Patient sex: M
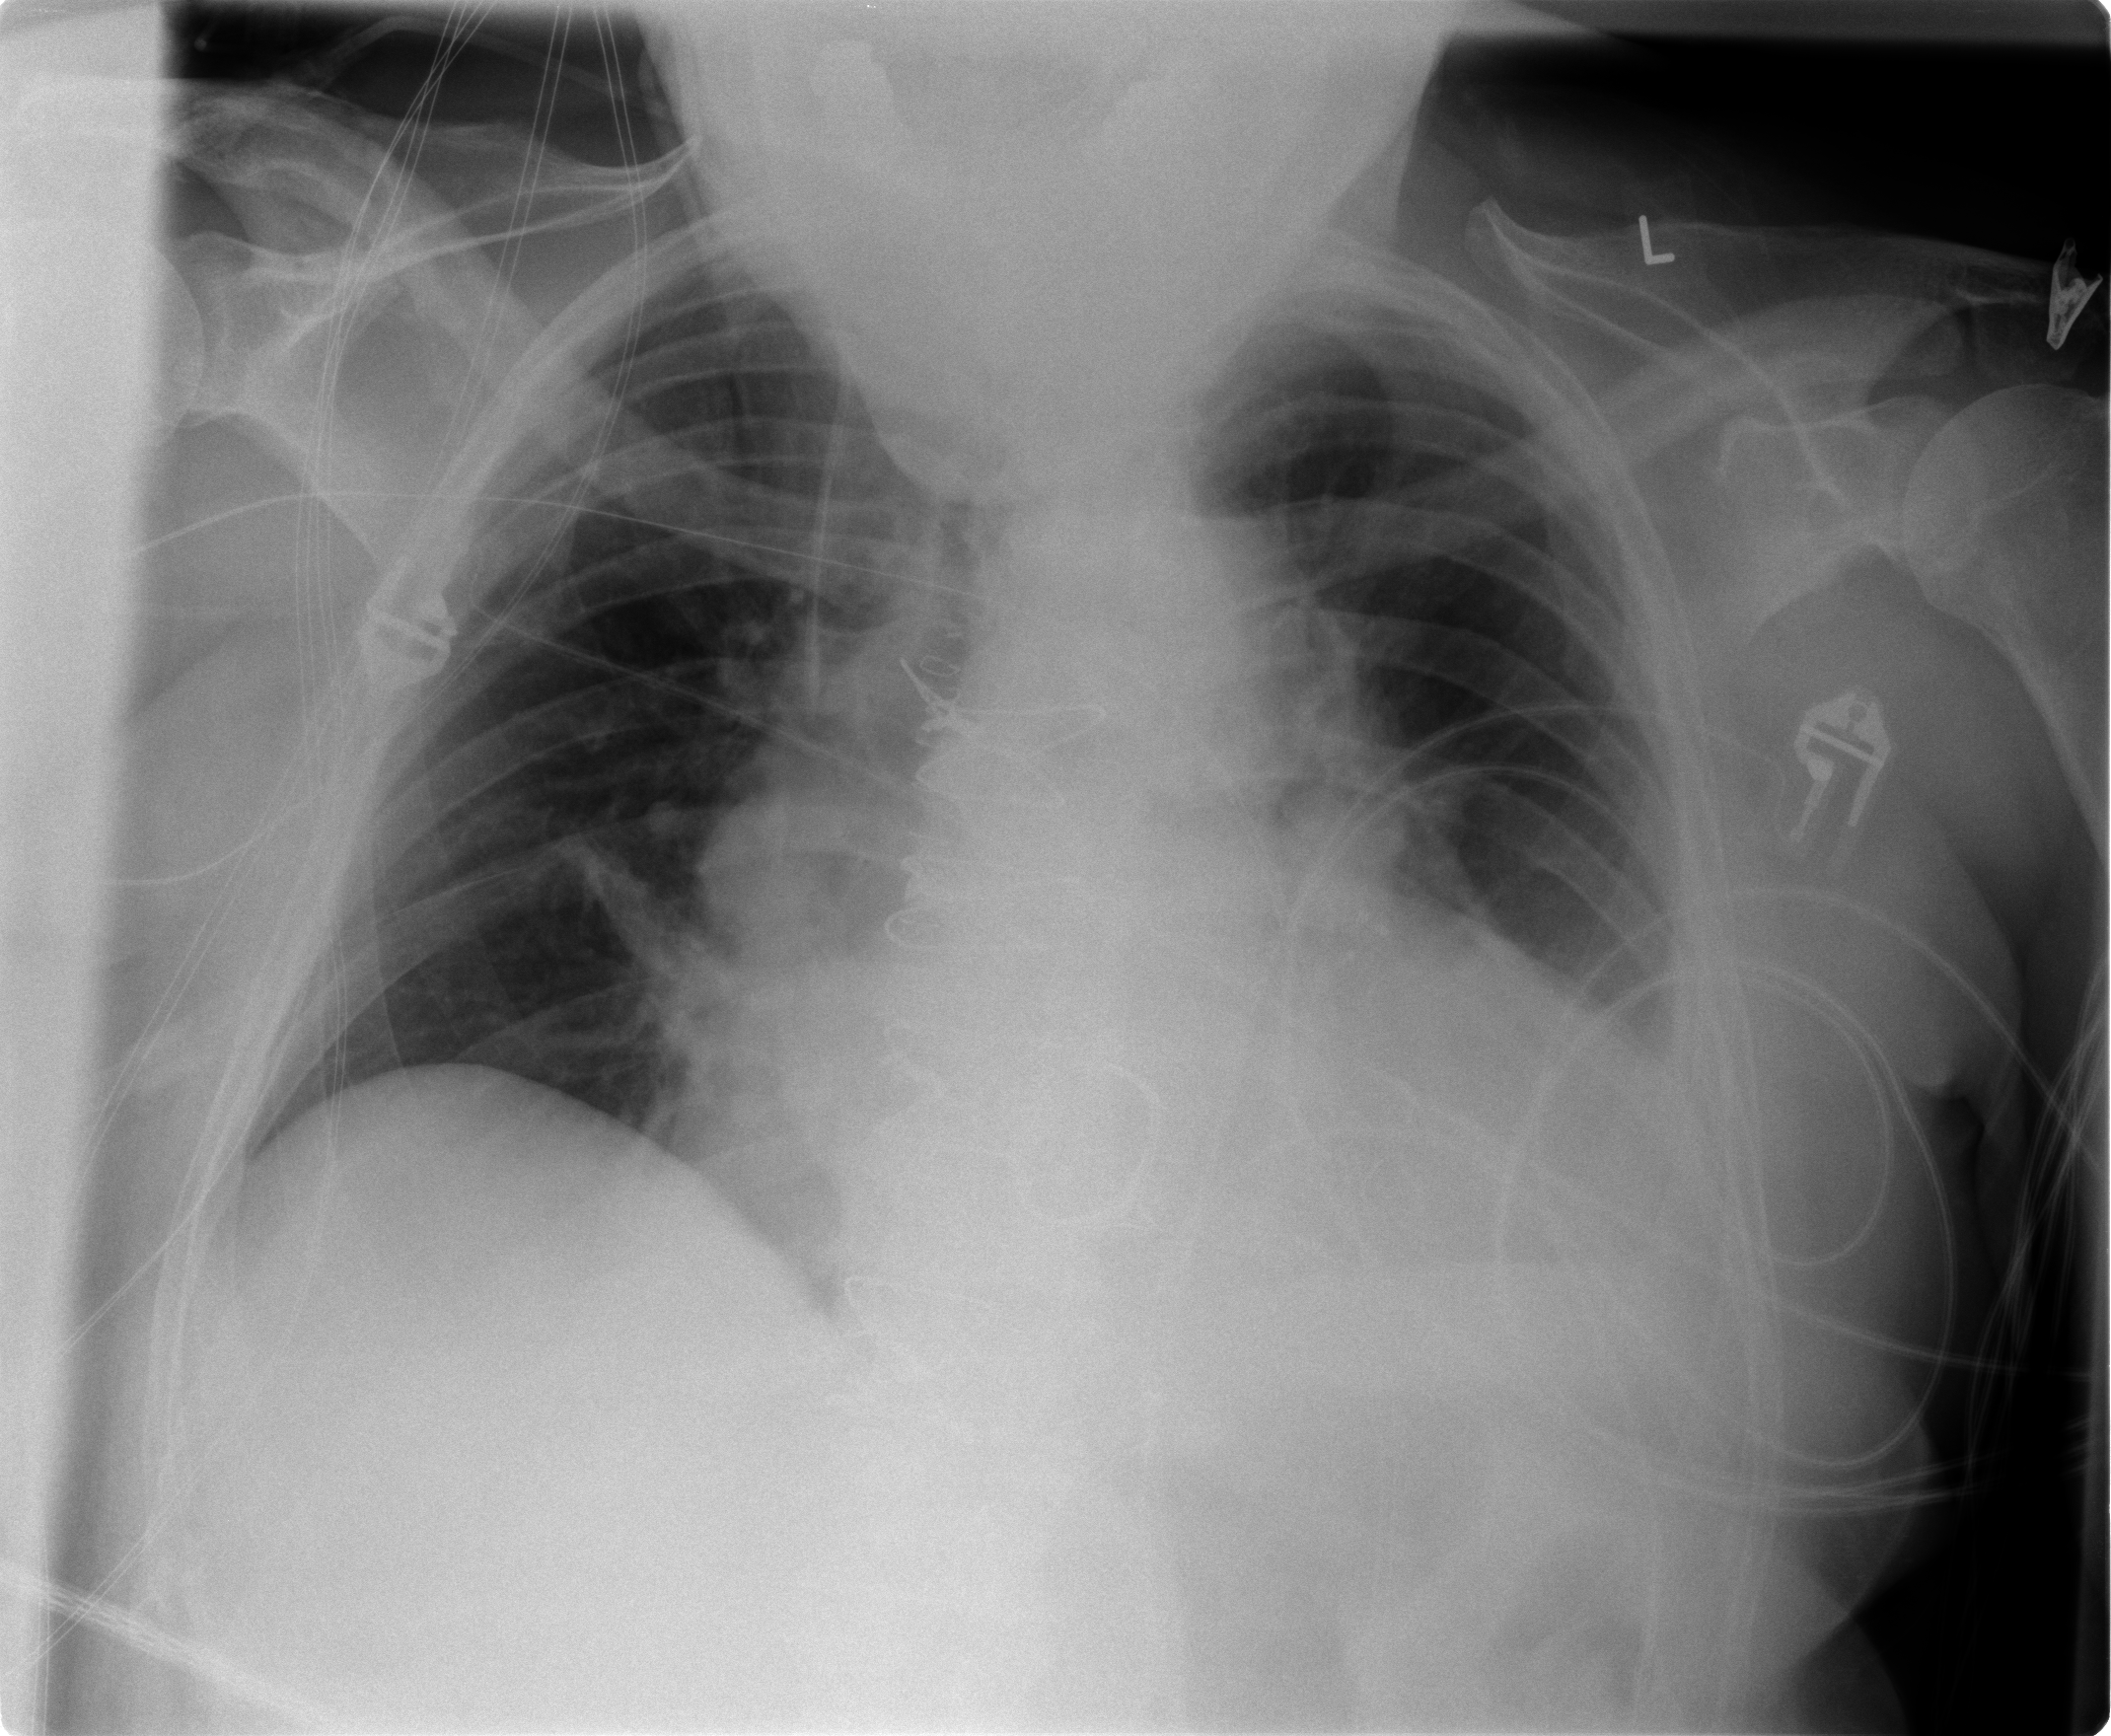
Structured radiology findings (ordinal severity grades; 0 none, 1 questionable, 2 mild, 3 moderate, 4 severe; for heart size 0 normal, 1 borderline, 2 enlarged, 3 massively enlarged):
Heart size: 2
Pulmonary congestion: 1
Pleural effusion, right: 0
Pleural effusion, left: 1
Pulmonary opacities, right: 0
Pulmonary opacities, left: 0
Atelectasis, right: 2
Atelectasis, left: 2